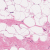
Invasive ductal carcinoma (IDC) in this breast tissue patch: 0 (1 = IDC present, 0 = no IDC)